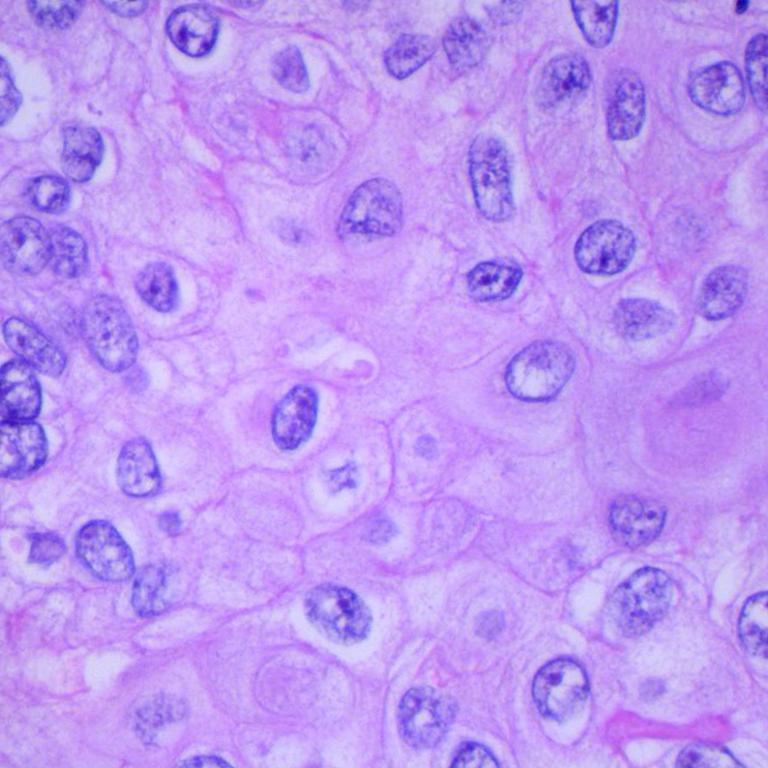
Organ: lung
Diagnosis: squamous carcinomas